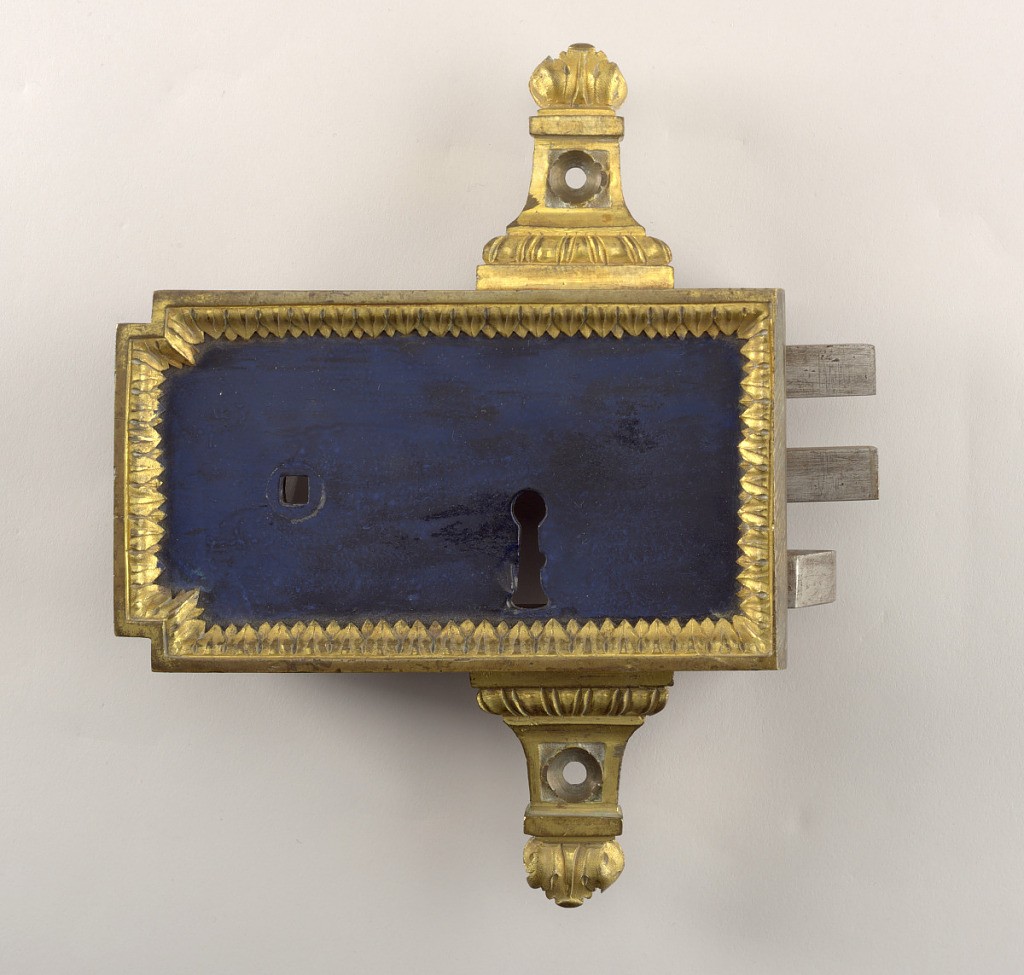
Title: Lock
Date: ca. 1775
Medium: Steel, fire-gilt bronze
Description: Case of steel, with border of fire-gilt bronze on face, and bronze arms top and bottom.